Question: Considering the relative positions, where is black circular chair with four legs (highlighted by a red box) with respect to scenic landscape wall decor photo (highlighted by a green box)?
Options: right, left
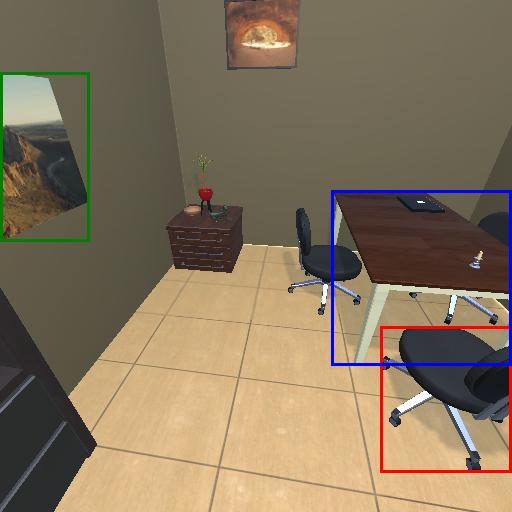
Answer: right